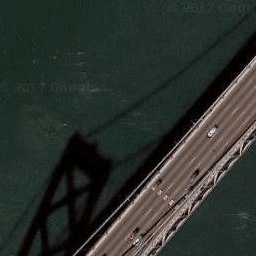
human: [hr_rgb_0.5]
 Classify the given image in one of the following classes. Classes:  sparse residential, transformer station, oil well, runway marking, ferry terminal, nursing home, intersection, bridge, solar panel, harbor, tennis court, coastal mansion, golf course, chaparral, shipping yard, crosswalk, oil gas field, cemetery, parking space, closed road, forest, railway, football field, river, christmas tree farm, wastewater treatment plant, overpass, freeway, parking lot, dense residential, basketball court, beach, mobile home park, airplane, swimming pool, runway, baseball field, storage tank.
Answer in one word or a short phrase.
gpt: bridge